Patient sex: M
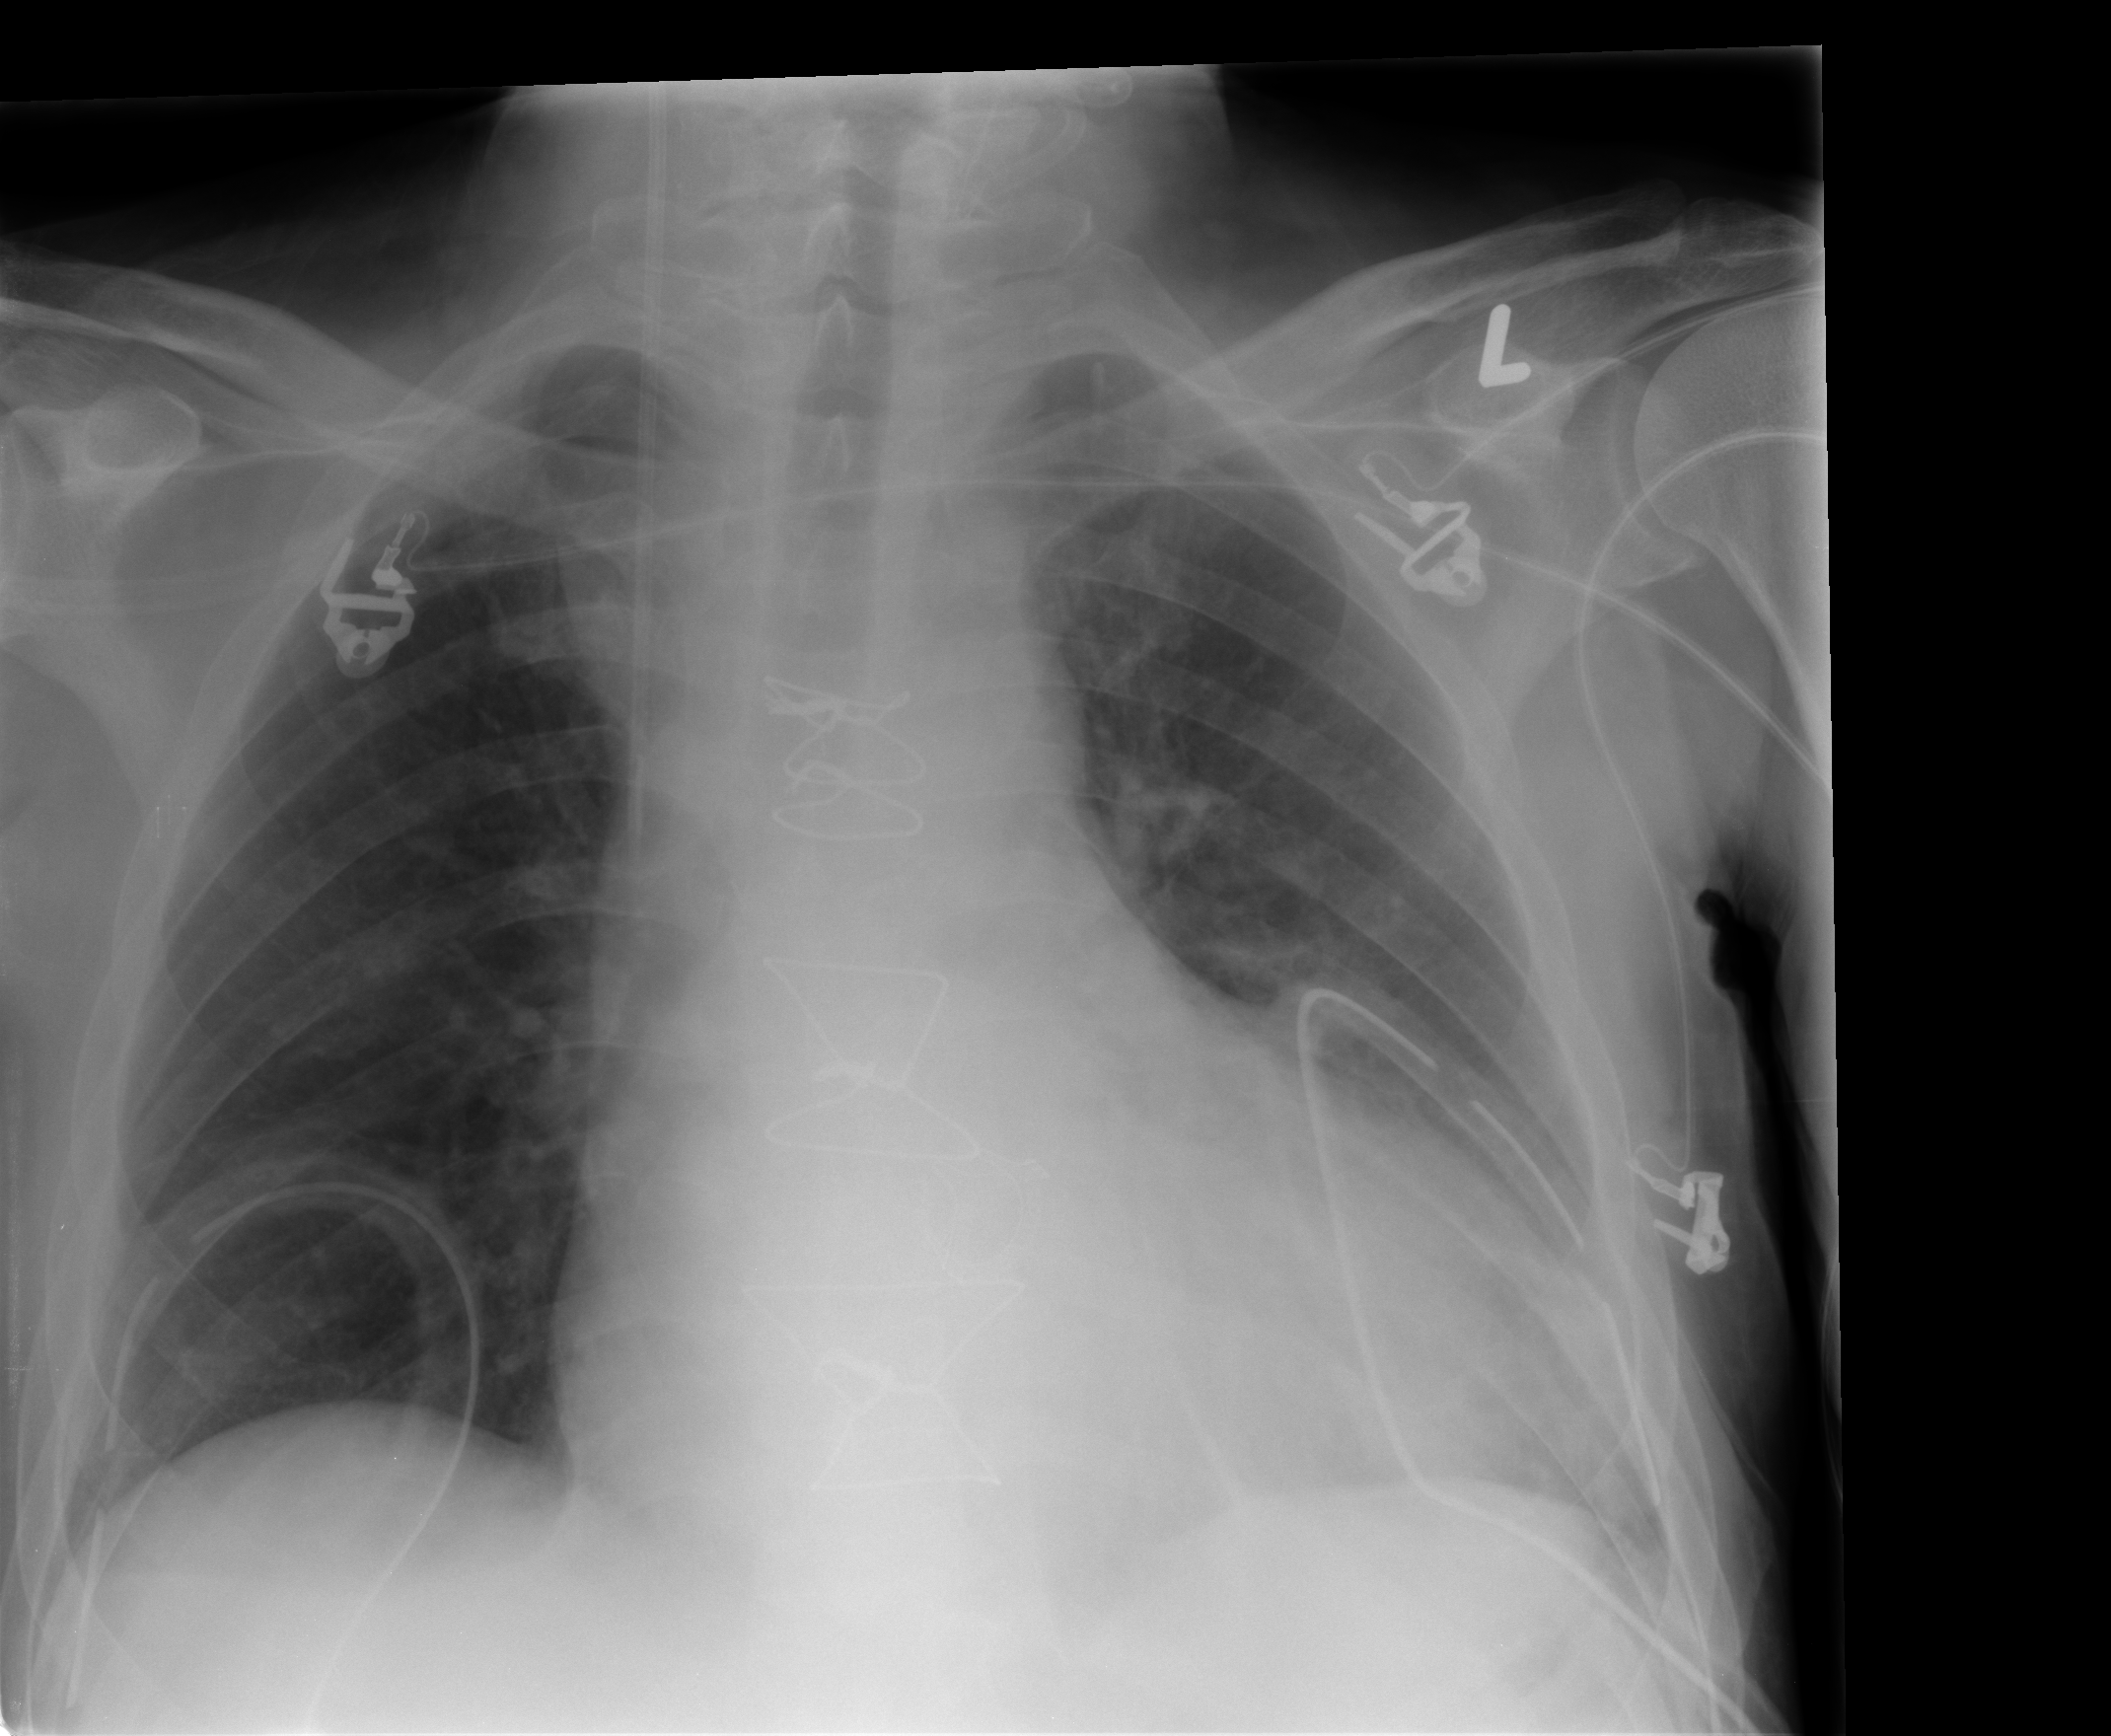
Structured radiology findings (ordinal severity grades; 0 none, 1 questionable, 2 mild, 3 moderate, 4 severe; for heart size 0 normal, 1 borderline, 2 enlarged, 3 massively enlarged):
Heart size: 2
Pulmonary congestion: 1
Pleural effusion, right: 0
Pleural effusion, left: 0
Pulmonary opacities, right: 0
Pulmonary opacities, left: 0
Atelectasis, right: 0
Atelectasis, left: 1